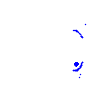
Particle: electron